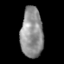
Tissue: lung
Cell type: Epithelial cells
Senescence score: 0.2125
Nuclear area (px): 1092
Mean DAPI intensity: 144.484